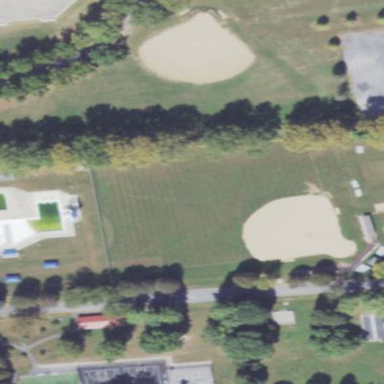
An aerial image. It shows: Baseball pitch for leisure land activities.